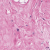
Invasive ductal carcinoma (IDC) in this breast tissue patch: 0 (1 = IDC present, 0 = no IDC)